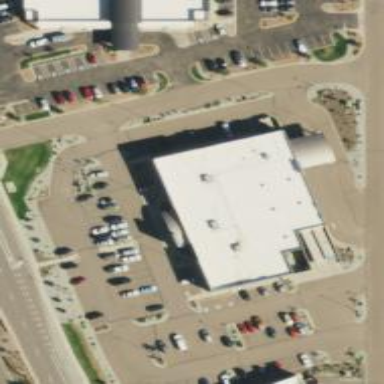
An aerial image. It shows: Retail building.